九年级 · 代数
园林部门计划在某公园建一个长方形苗圃 $A B C D$. 苗圃的一面靠墙（墙最大可用长度为 14 米). 另三边用木栏围成，中间也用垂直于墙的木栏隔开，分成两个区域，并在如图所示的两处各留 2 米宽的门（门不用木栏），建成后所用木栏总长 32 米，设苗圃 $A B C D$ 的一边 $C D$ 长为 $x$ 米.

(1) $B C$ 长为 $\qquad$米 (包含门宽, 用含 $x$ 的代数式表示);

(2)若苗圃 $A B C D$ 的面积为 $96 \mathrm{~m}^{2}$, 求 $x$ 的值;

(3)当 $x$ 为何值时，苗圃 $A B C D$ 的面积最大，最大面积为多少?


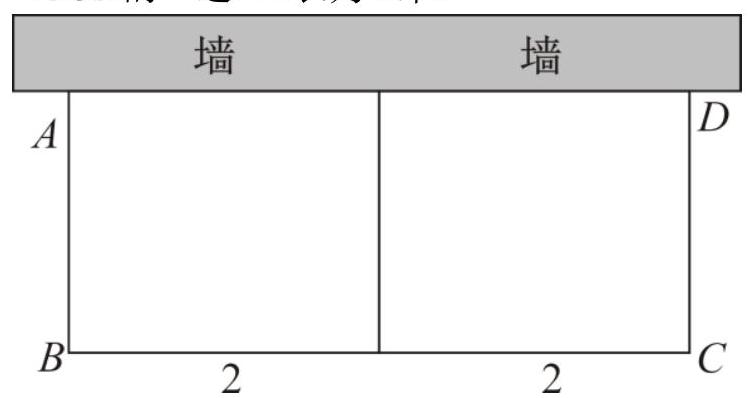
答案:  (1) $(36-3 x)$

(2) 8

(3)当 $x$ 为 $\frac{22}{3}$ 米时, 苗圃 $A B C D$ 的最大面积为 $\frac{308}{3}$ 平方米

解析: (1) 根据木栏总长 32 米, 两处各留 2 米宽的门, 设苗圃 $A B C D$ 的一边 $C D$ 长为 $x$米, 即得 $B C$ 的长为 $(36-3 x)$ 米; (2) 根据题意得, $x \cdot(36-3 x)=96$, 即可解得 $x$ 的值; （3）设苗圃 $A B C D$ 的面积为 $w, w=x \cdot(36-3 x)=-3(x-6)^{2}+108$, 由二次函数的性质可得答案.

【详解】(1) $\because$ 木栏总长 32 米, 两处各留 2 米宽的门, 设苗圃 $A B C D$ 的一边 $C D$ 长为 $x$ 米, $B C$ 的长为 $32-3 x+4=(36-3 x)$ 米,故答案为: $(36-3 x)$;

(2) 根据题意得, $x \cdot(36-3 x)=96$,

解得, $x=4$ 或 $x=8$,

$\because$ 当 $x=4$ 时, $36-3 x=24>14$,

$\therefore x=4$ 舍去，

$\therefore x$ 的值为 8 ;

（3）设苗圃 $A B C D$ 的面积为 $w$,

$w=x \cdot(36-3 x)=-3(x-6)^{2}+108$,

$\because 4<36-3 x \leq 14$,

$\therefore \frac{22}{3} \leq x<\frac{32}{3}$,

$\because-3<0$, 图象开口向下,

$\therefore$ 当 $x=\frac{22}{3}$ 时, $w$ 取得最大值, $w$ 最大为 $\frac{308}{3}$;

答: 当 $x$ 为 $\frac{22}{3}$ 米时, 苗圃 $A B C D$ 的最大面积为 $\frac{308}{3}$ 平方米.

【点睛】本题考查了二次函数的应用, 解题的关键是读懂题意, 根据已知列方程和函数关系式.